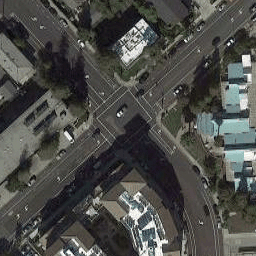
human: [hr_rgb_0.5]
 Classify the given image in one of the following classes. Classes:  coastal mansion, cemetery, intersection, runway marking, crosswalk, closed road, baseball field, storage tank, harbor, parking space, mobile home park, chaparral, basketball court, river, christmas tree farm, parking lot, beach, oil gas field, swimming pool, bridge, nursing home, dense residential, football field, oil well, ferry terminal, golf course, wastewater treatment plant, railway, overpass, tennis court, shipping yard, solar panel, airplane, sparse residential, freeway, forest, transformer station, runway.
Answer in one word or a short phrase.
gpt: intersection